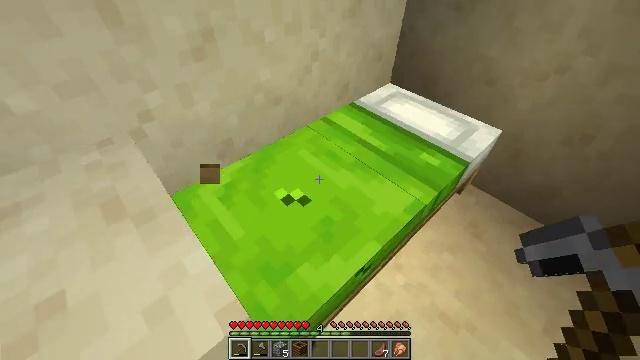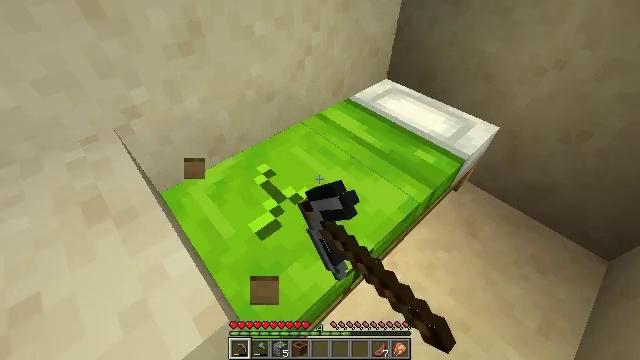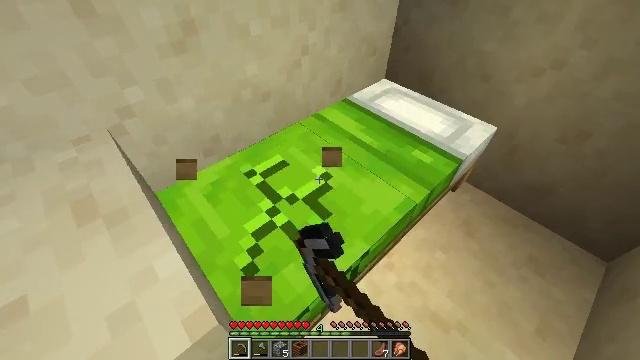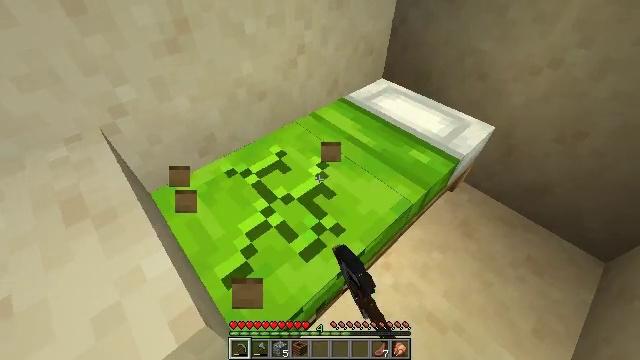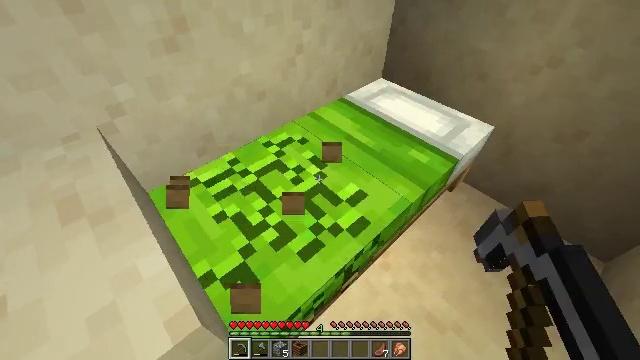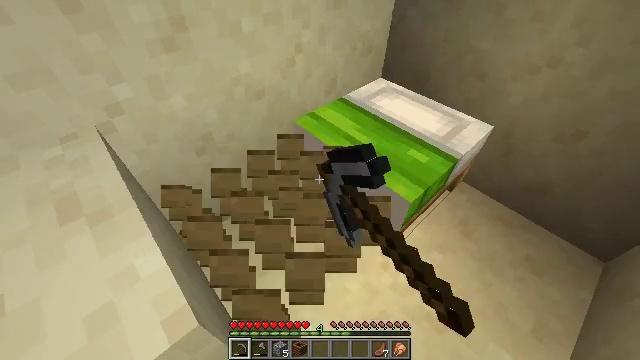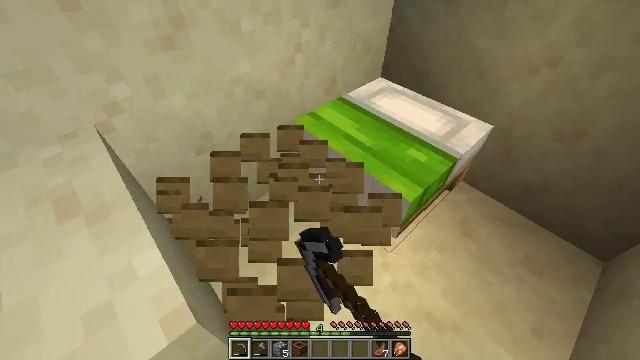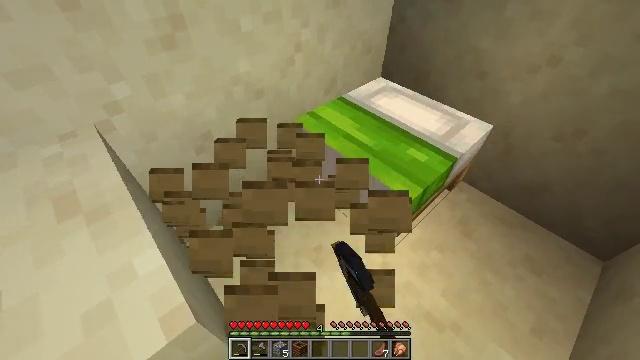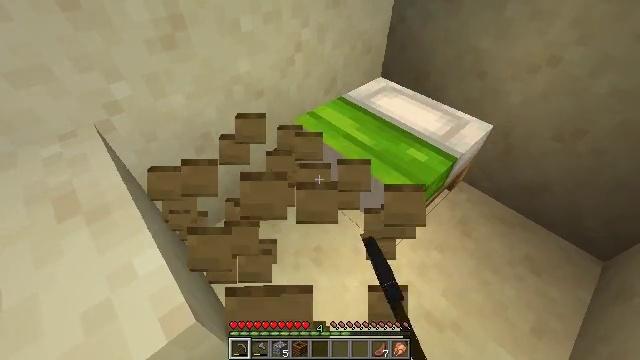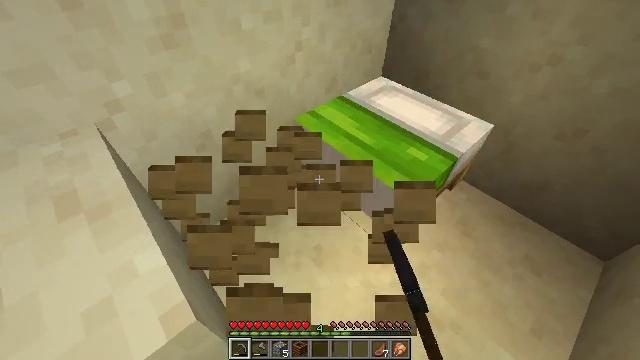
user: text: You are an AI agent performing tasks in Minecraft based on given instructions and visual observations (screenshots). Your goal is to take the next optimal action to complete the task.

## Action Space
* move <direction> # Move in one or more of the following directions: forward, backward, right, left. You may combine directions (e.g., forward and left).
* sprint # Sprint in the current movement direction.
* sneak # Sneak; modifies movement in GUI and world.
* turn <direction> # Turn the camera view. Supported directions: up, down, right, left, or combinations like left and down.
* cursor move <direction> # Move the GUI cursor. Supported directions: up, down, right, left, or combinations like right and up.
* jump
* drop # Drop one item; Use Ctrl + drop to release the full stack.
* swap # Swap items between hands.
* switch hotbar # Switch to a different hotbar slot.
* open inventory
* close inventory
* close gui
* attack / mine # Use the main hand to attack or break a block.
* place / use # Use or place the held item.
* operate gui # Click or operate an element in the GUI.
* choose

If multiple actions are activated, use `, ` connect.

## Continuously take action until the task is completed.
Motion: motion action
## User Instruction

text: Mine the lime bed to collect it.
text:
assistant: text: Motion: attack / mine
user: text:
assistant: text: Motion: attack / mine
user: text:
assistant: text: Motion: attack / mine
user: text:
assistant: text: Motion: attack / mine
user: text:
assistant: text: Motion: attack / mine
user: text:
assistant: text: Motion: attack / mine
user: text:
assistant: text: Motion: attack / mine
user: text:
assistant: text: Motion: no_op
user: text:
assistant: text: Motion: no_op
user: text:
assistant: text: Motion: no_op